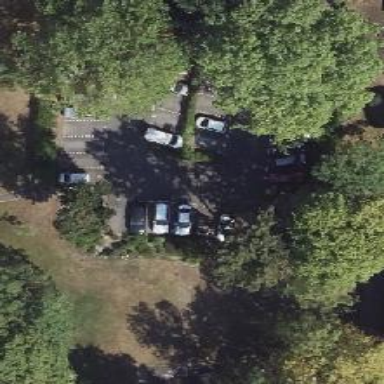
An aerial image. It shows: Parking aisle designated as service road.